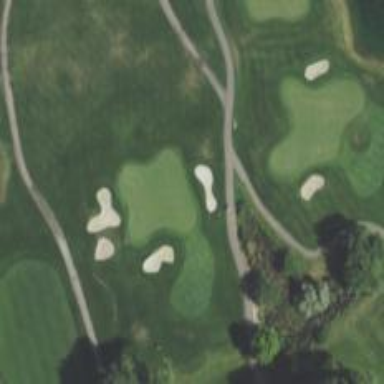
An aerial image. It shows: Path designated for golf carts.